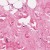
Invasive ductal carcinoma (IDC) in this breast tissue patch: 0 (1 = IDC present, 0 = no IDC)